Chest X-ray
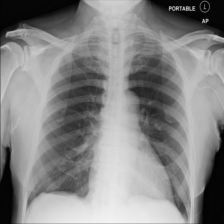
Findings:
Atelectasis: negative
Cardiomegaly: negative
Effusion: negative
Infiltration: negative
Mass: negative
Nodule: negative
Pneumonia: negative
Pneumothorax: negative
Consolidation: negative
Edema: negative
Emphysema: negative
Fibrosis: negative
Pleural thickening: negative
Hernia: negative